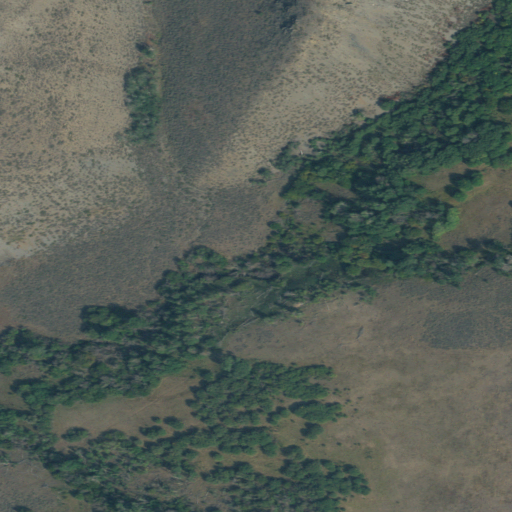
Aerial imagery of valley in Idaho named Long Canyon containing shrub, herbaceous wetlands, woody wetlands, and grassland